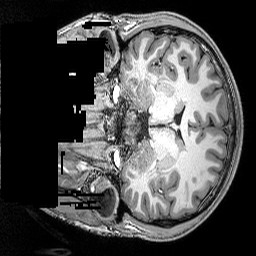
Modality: T1w
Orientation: coronal
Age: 19
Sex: male